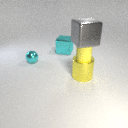
small cyan metal sphere in front of large cyan metal cube